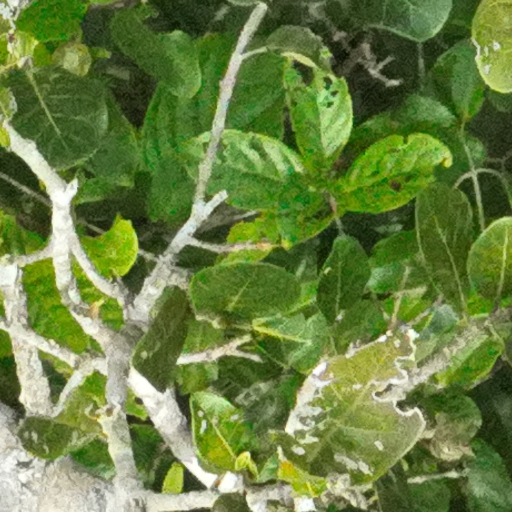
Species: Ficus obtusifolia
GBIF accepted scientific name: Ficus obtusifolia
Crown area (m\u00b2): 264.163